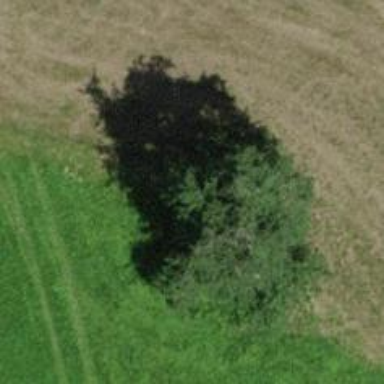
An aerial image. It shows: Broadleaved tree in natural setting.